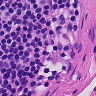
Metastatic tissue present: no